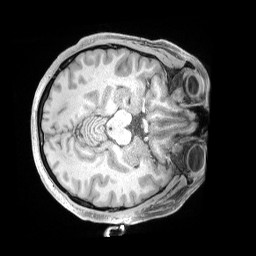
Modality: T1w
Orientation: axial
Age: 41
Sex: male
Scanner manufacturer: siemens
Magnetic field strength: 3 T
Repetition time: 2 s
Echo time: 0.00211 s